Field crop: tomato
Growth stage: 1
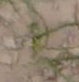
Species: cyperus